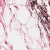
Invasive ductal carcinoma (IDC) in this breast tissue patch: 0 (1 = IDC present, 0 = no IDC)